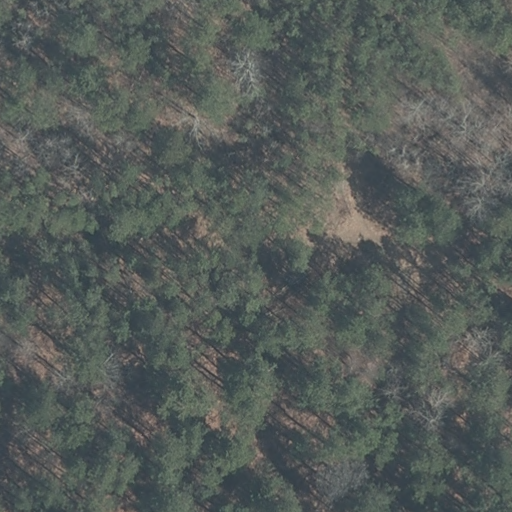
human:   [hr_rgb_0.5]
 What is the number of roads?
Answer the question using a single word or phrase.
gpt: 1

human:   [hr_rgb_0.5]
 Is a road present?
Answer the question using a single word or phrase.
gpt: yes

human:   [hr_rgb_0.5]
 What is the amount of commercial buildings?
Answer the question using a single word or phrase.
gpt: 0

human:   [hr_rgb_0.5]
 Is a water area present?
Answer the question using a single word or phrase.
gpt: no

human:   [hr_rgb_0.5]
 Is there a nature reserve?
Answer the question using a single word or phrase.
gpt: yes

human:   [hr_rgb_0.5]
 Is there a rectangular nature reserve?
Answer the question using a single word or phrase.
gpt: yes

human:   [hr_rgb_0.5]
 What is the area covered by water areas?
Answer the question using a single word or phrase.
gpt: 0m2

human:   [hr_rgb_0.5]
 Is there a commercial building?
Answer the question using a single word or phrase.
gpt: no

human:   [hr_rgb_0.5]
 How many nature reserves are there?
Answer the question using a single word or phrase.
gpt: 1

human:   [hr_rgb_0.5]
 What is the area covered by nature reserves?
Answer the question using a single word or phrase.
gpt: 10614m2

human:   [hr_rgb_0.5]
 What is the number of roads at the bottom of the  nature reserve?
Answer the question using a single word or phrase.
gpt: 1

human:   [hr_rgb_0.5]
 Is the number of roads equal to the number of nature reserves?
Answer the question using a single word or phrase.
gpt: yes

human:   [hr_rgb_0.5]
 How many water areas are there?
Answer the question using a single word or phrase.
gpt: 0

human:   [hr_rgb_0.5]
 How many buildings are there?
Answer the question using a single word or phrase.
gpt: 0

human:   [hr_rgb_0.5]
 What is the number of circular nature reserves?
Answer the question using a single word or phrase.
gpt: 0

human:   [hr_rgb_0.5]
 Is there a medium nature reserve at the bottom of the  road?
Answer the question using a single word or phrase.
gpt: no

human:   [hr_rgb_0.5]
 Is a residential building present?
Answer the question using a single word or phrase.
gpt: no

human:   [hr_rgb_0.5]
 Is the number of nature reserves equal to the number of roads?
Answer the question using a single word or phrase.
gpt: yes

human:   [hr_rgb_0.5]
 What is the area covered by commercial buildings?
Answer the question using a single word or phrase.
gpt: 0m2

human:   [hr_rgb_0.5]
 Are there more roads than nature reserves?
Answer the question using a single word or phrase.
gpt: no

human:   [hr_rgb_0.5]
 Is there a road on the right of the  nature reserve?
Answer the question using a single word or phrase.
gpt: yes

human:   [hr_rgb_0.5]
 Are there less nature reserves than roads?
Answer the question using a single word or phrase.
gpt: no

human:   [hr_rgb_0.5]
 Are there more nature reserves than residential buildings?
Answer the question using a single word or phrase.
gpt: yes

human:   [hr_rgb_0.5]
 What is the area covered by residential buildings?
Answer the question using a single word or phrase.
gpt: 0m2

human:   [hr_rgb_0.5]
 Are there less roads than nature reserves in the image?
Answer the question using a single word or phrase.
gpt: no

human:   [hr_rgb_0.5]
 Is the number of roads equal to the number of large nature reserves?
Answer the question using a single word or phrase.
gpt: yes

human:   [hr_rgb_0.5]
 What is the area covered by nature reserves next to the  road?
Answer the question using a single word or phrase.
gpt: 10614m2

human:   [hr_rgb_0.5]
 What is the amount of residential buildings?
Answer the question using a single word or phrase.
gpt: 0

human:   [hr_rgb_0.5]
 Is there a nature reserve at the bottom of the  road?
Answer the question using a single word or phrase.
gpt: no

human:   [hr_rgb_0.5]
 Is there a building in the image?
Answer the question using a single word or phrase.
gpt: no

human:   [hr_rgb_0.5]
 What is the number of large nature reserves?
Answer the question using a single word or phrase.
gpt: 1

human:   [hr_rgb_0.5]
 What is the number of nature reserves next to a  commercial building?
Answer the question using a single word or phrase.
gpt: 0

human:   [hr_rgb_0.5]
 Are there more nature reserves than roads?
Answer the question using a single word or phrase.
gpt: no

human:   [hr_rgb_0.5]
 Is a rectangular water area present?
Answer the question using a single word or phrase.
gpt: no

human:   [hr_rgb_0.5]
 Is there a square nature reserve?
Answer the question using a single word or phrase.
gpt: no

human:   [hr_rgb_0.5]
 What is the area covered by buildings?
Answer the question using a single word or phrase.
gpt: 0m2

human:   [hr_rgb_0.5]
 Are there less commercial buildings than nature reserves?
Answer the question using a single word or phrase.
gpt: yes

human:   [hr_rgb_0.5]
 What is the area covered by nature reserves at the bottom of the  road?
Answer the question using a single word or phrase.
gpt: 0m2

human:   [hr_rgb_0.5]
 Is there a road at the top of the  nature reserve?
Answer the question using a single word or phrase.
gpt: no

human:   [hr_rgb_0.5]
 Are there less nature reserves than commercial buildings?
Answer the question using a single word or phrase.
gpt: no

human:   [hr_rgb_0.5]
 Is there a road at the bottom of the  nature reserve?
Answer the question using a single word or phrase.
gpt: yes

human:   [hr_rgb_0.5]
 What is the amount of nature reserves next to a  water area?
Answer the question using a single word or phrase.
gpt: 0

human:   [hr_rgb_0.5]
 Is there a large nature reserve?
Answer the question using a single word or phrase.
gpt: yes

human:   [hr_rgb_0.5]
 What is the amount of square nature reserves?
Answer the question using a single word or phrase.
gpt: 0

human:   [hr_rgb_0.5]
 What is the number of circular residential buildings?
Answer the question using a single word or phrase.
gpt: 0

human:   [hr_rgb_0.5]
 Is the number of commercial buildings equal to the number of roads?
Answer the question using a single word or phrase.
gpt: no

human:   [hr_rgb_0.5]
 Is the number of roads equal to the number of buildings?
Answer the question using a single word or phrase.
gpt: no

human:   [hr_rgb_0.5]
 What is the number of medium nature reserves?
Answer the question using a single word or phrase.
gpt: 0

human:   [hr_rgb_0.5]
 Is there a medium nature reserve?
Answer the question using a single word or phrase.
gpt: no

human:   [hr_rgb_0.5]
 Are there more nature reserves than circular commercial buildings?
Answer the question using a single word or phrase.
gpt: yes

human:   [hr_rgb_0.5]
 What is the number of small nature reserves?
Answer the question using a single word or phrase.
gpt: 0

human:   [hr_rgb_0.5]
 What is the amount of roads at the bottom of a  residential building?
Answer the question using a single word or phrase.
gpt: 0

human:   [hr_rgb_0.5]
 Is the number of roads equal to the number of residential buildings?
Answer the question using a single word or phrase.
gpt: no

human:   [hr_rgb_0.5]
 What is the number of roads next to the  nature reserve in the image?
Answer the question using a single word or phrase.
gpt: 1

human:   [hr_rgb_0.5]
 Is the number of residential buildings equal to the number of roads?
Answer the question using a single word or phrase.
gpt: no

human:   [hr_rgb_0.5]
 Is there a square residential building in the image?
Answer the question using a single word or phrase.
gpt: no

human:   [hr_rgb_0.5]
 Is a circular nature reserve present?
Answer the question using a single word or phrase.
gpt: no

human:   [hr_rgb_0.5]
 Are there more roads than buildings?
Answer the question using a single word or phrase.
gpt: yes

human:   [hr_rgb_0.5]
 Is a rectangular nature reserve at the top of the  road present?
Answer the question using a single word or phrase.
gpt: yes

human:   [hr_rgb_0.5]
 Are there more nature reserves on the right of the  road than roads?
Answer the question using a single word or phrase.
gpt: no

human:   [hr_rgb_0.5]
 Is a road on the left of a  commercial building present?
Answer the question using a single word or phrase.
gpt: no

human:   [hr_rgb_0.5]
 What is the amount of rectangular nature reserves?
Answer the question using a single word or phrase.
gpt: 1

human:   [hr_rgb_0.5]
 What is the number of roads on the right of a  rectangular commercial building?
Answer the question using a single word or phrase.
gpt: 0

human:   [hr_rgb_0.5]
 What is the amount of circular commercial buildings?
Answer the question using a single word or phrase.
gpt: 0